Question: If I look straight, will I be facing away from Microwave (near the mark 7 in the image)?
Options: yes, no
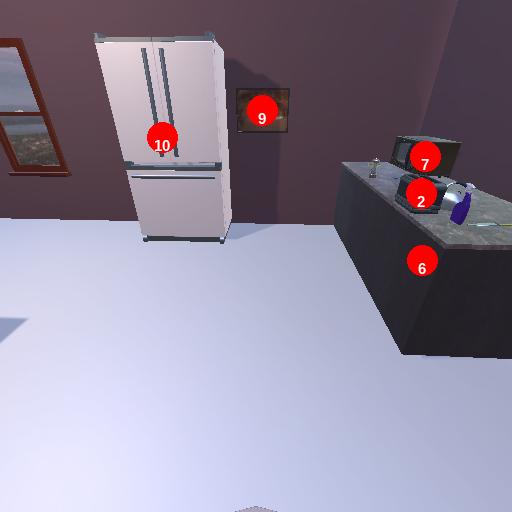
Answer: yes